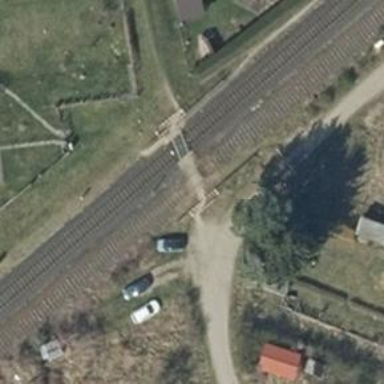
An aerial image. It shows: Railway crossing with chicane.